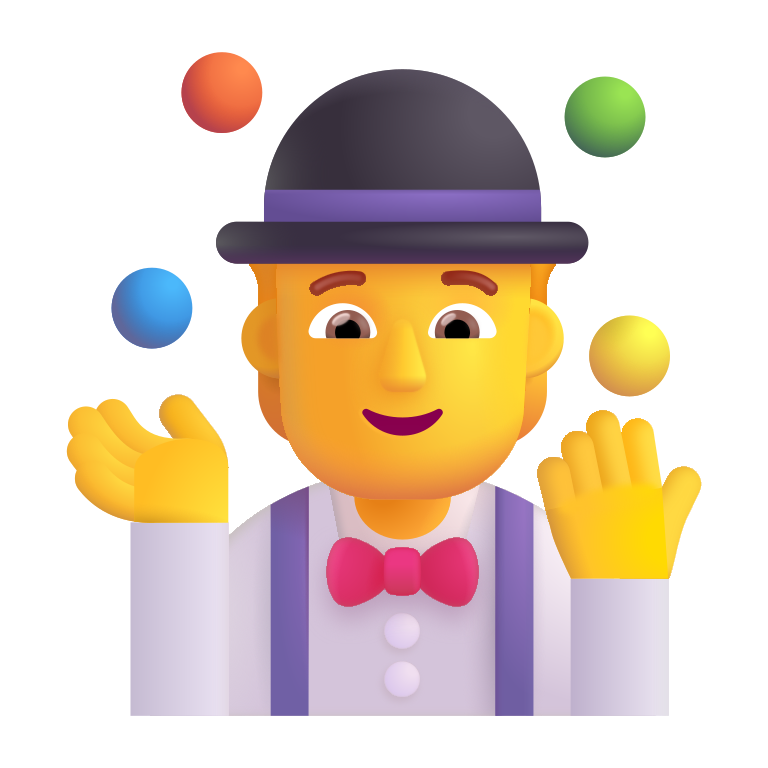
person juggling color default